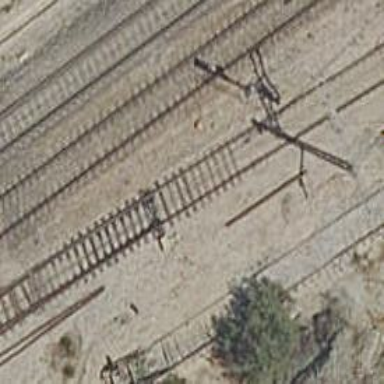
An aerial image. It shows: Rail yard with electrified contact lines for the railway.